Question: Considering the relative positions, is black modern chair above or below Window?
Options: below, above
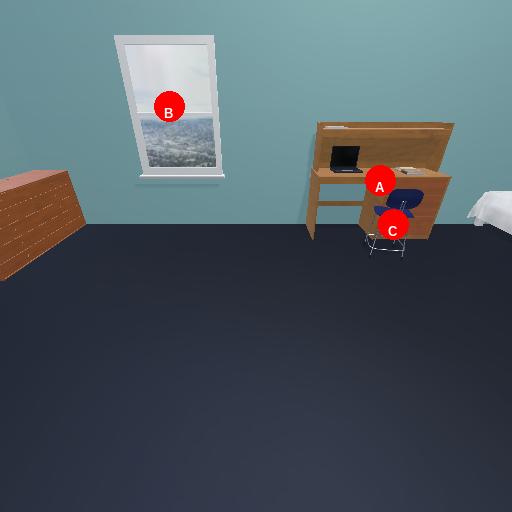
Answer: below